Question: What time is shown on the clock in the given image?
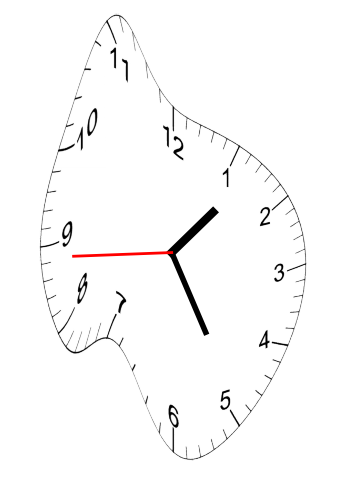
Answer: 01:24:44